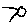
Label: sun